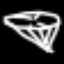
Label: diamond